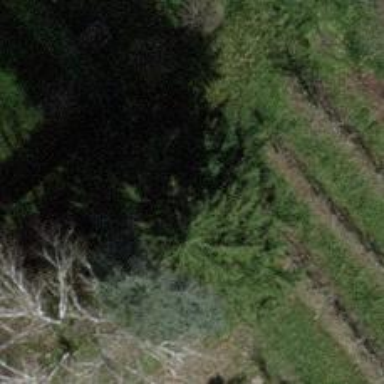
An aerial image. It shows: Evergreen needle-leaved tree.